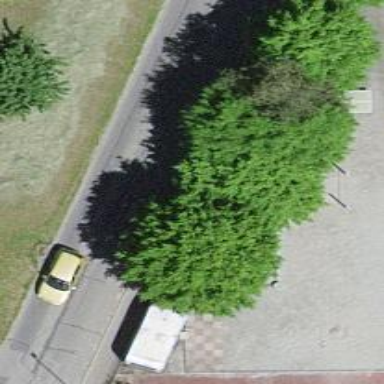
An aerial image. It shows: Deciduous tree with broadleaved leaves.